Question: I have 'UIViewController' that contain another two 'UIViewControllers' as properties.
MenuViewController contains:
'''
@property (nonatomic, strong) TeamsViewController *teamsViewController;
@property (nonatomic, strong) ResultsViewController *resultsViewController;
'''
The MenuViewController contains table view and when user tap on the cell "show teams" I need to initialize teamsViewController and show teamsViewController view. The same thing when user press on the cell "show results" but in this case I need to show resultsViewController view.
So, I usually do this is in one way initialize controllers when cell is pressed and call addSubview method that will add controllers view. But I think it is not good solution am I right?
'''
- (void)tableView:(UITableView *)tableView didSelectRowAtIndexPath:(NSIndexPath *)indexPath
{
if (_teamsViewController) _teamsViewController = nil;
_teamsViewController = [TeamsViewController new]
[self.view addSubView:_teamsViewController];
}
'''
Is the method above ok?
There is my hierarchy of view each of them managed by its own controller. So the white you managed by MenuViewController and the gray view managed by ResultViewController and blue view managed by TeamsViewController.
As I said before when I tap on appropriate cell in menu view controller I need to show teams or results. But each of this view has another view controller. Or maybe I confused about view controller paradigm? Maybe TeamsViewController should be a TeamsView and ResultsViewController should be ResultsView ? So both view controllers has the table as well that managed in their controllers. So i don't think it has to be a UIView instead of UIViewController.

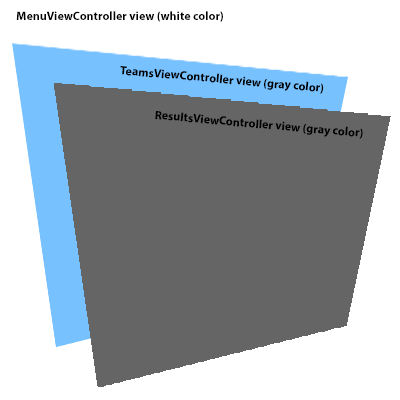
Answer: I think your best bet is to set this up as a UINavigationController. UINavigationController inherits from UIViewController so you aren't losing any functionality this way. You could then set it up like this:
'''
//MenuViewController.h
@interface MenuViewController : UINavigationController
@property (nonatomic, strong) TeamsViewController *teamsViewController;
@property (nonatomic, strong) ResultsViewController *resultsViewController;
//Insert other properties and methods....
@end
'''
and in the method called when someone clicks on a cell, you would simply do this:
'''
- (void)tableView:(UITableView *)tableView didSelectRowAtIndexPath:(NSIndexPath *)indexPath
{
if (!self.teamsViewController) {
self.teamsViewController = [[UIViewController alloc] initWithNibName:@"nibName" bundle:nil];
}
[self pushViewController:self.teamsViewController animated:YES];
}
'''
Now, you have two view controllers, so you have to tell your method above which one to push onto the stack. If the rows are fixed, you can simply decide which one to show based on 'indexPath' but if it's more dynamic (i.e. tableview is created from a database) then you'll need to have some more complex logic code here.
Without making too many assumptions, but to give you some general guidance, when you create a cell you would generally set some sort of flag on it to indicate what type it is. This can be done with an NS_ENUM or with a simple BOOL if you only have two states (I prefer to use ENUMs whenever possible as they are much more descriptive). You would then check for the existence of that flag in the 'tableView:didSelectRowAtIndexPath:' method, pushing the corresponding view onto the navigation stack. Something like this (this is not literal code, but shown just to give you an idea:
'''
// This code assumes in the method tableView:cellForRowAtIndexPath:
// you have set the tag property to '1' if a TeamsViewController is
// needed or '2' if a ResultsViewController is needed when that cell
// is pressed.
- (void)tableView:(UITableView *)tableView didSelectRowAtIndexPath:(NSIndexPath *)indexPath
{
self.teamsViewController = self.teamsViewController ? self.teamsViewController : [[UIViewController alloc] initWithNibName:@"TeamsViewController" bundle:nil];
self.resultsViewController = self.resultsViewController ? self.resultsViewController : [[UIViewController alloc] initWithNibName:@"ResultsViewController" bundle:nil];
switch ([[tableView cellForRowAtIndexPath:indexPath] tag]) {
case 1:
[self pushViewController:self.teamsViewController animated:YES];
break;
case 2:
[self pushViewController:self.resultsViewController animated:YES];
break;
default:
break;
}
}
'''
You would still need to do your initialization in your teams or results view controller to show the view but this should steer you in the general direction.